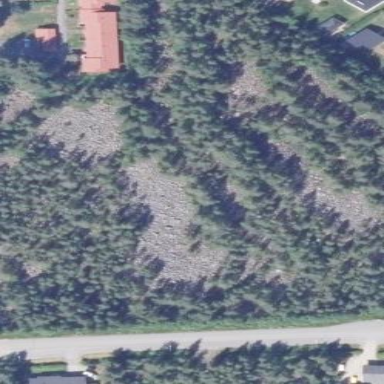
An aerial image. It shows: Natural scree.